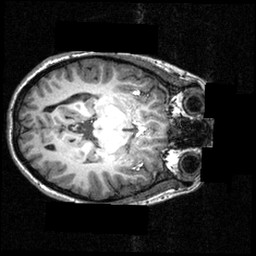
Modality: T1w
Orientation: axial
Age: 24
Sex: female
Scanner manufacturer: siemens
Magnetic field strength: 3.951 T
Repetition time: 1.5 s
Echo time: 0.00335 s